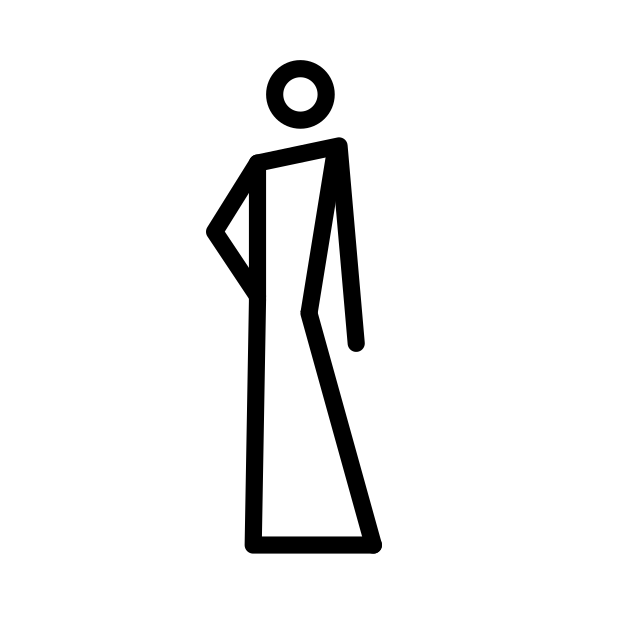
stick figure with dress leaning left